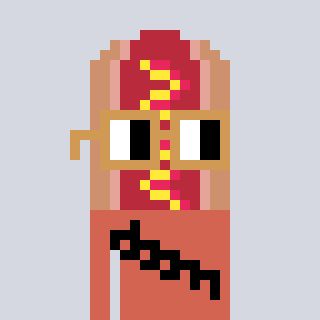
a pixel art character with square brown glasses, a hotdog-shaped head and a peachy-colored body on a cool background